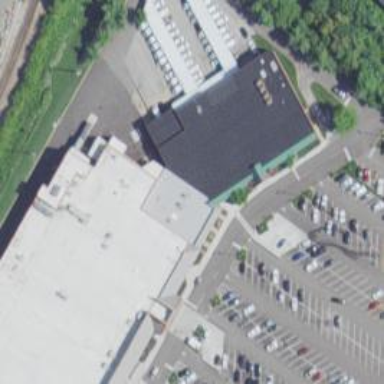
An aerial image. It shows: Post office.